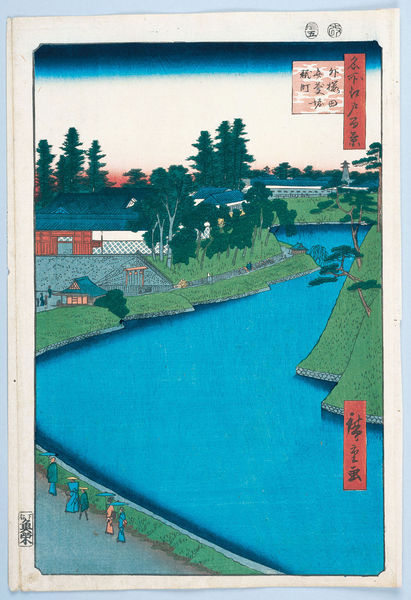
Titel: 100 berühmte Ansichten von Edo
Künstler: Utagawa Hiroshige
Schlagwörter: baum, berg, blau, himmel, meer, wasser, weiß, bäume, fluss, frauen, grün, menschen, stadt, ufer, bunt, männer, tür, gebäude, gras, haus, rot, schirm, weg, hügel, natur, garten, japan, schrift, japanisch, schriftzeichen, asien, text, schirme, asiatisch, china, spaziergänger, pagode, spielkarte, kimono, pagoden, japanische schrift, frauen#